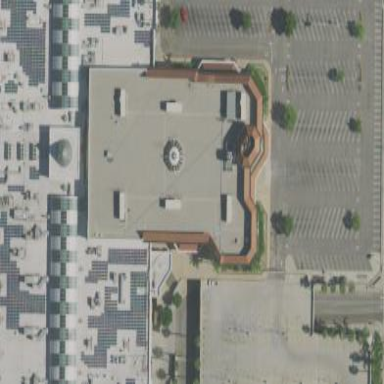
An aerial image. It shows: Department store building.